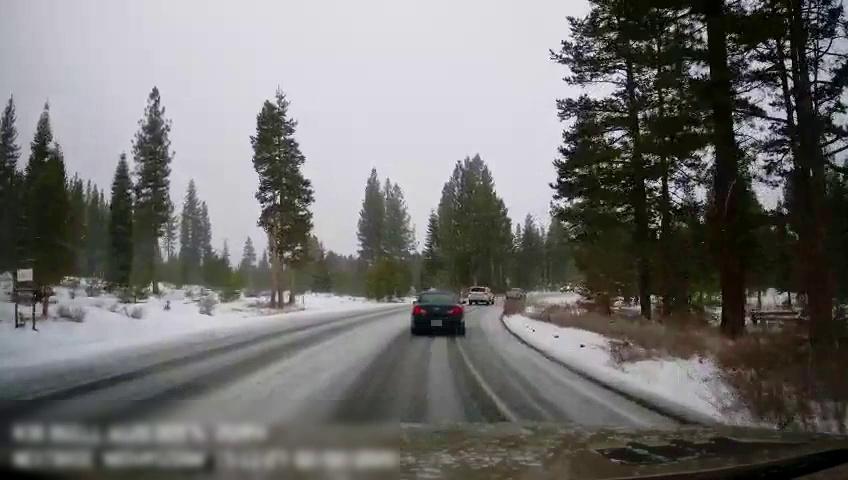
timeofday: Day
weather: Snowy
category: Drivable Space
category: Vehicles | Truck
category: Vehicles | Car
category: Vehicles | SUV
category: Vehicles | Car